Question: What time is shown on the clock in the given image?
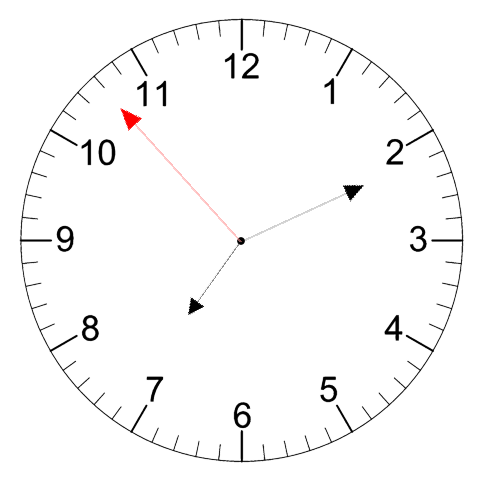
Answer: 07:10:53